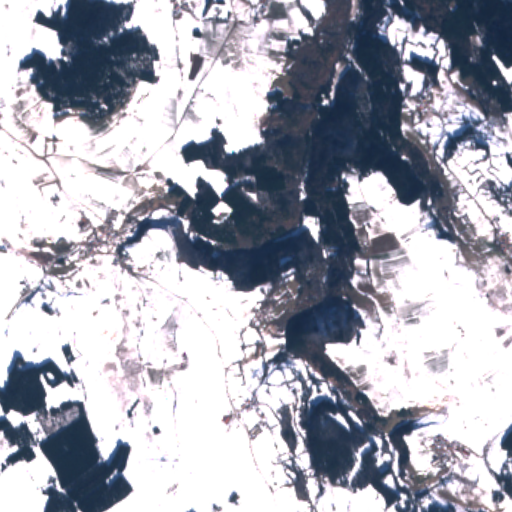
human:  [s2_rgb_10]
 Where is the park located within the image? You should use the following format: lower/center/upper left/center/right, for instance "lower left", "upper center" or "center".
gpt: The park is located in the upper left of the image.
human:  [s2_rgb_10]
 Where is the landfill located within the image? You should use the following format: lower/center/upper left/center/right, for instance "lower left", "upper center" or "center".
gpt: There is no landfill in the image.